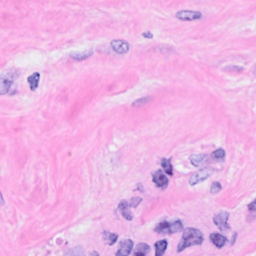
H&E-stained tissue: Breast